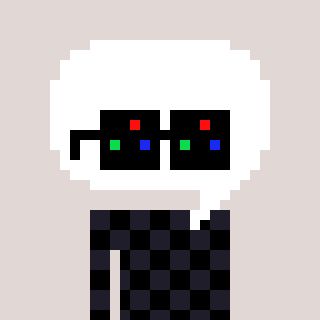
a pixel art character with square black sunglasses, a speech bubble-shaped head and a grayscale-colored body on a warm background